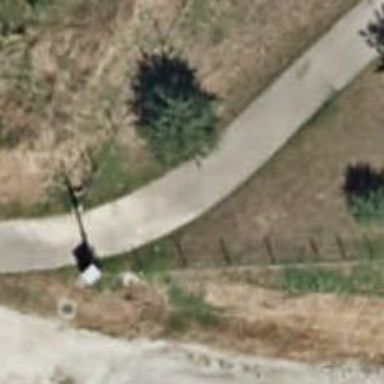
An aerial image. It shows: Driveway leading to service road.